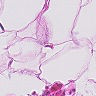
Metastatic tissue present: no